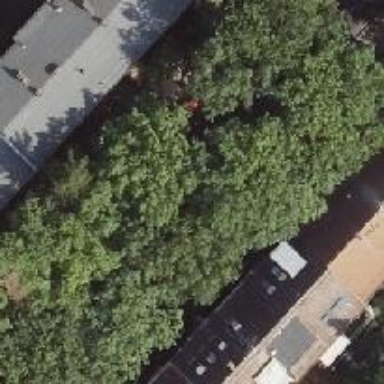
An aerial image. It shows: Avenue lined with broadleaved deciduous trees.